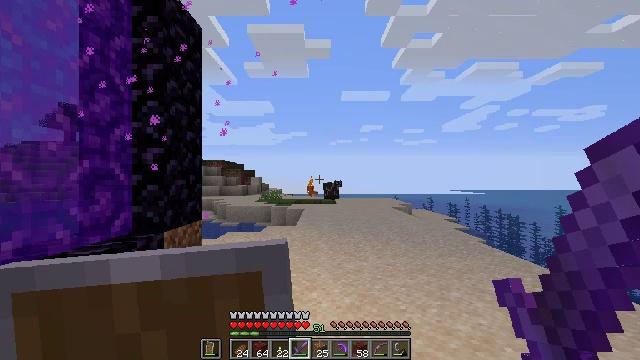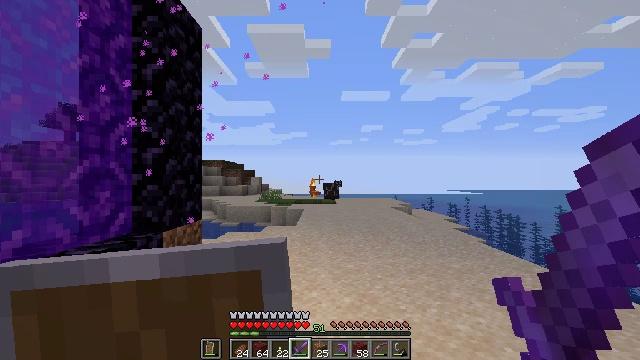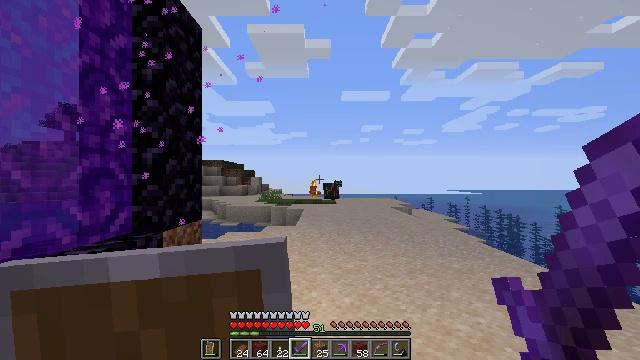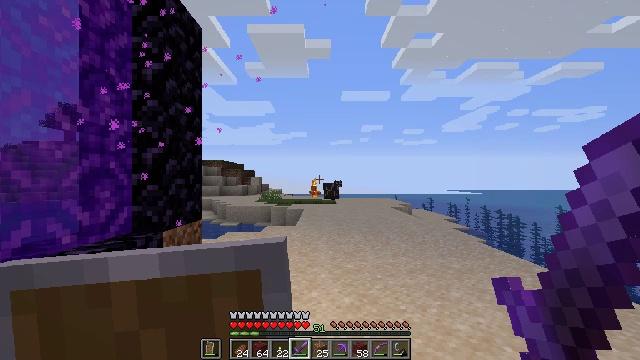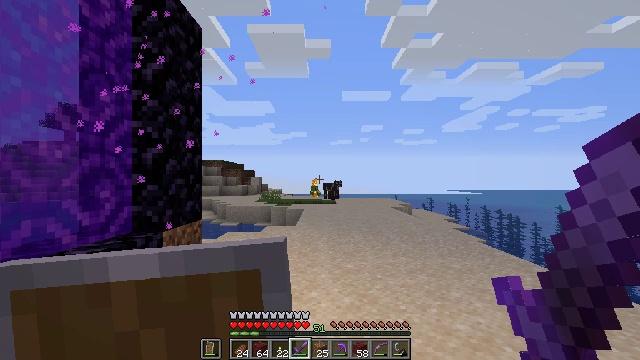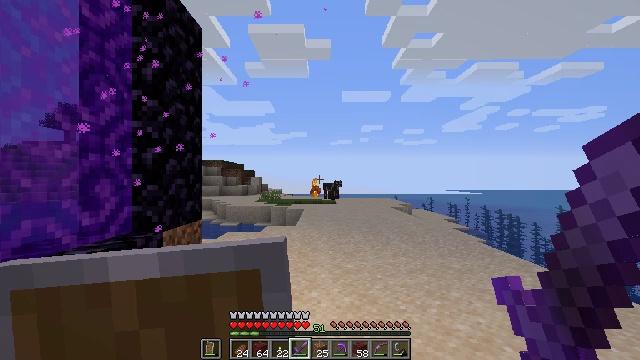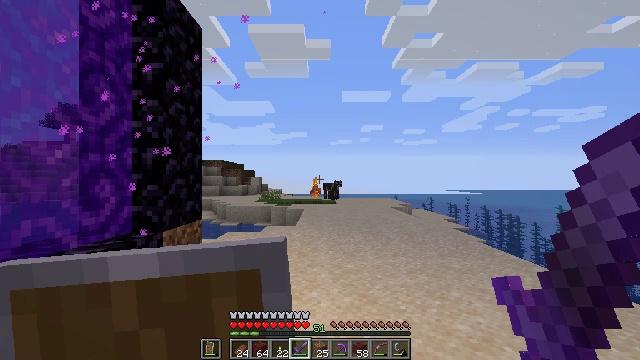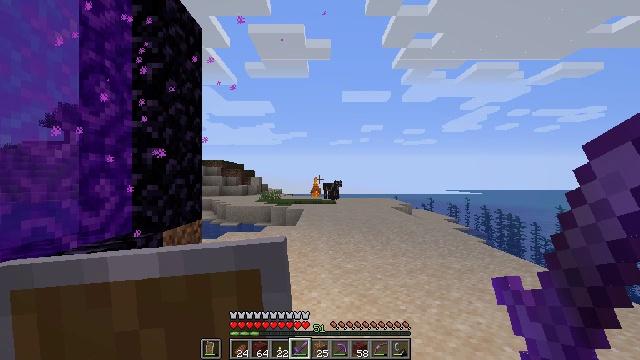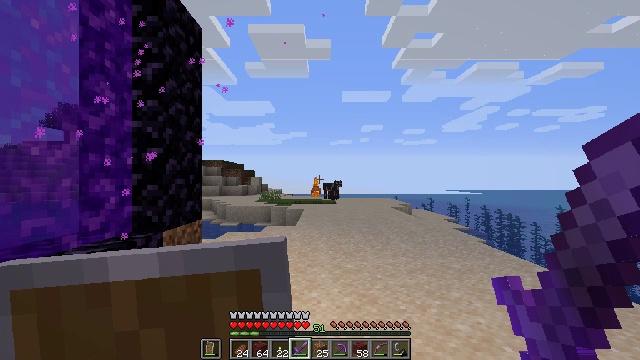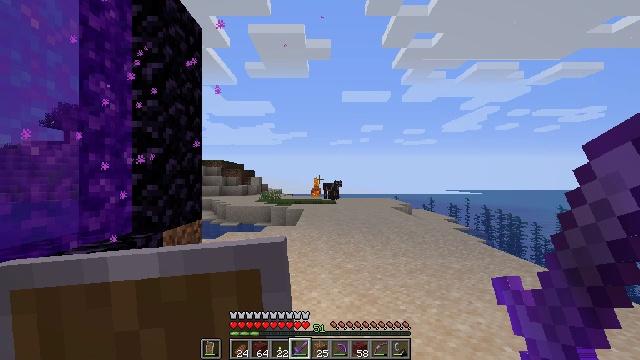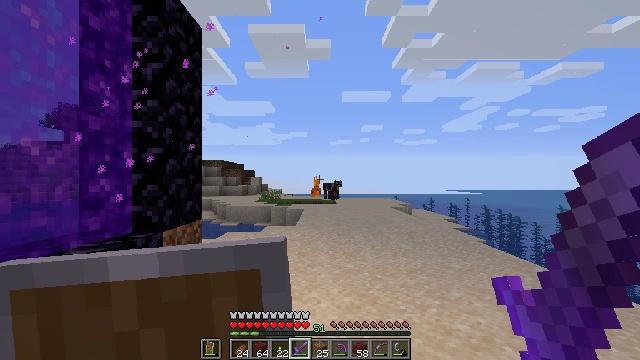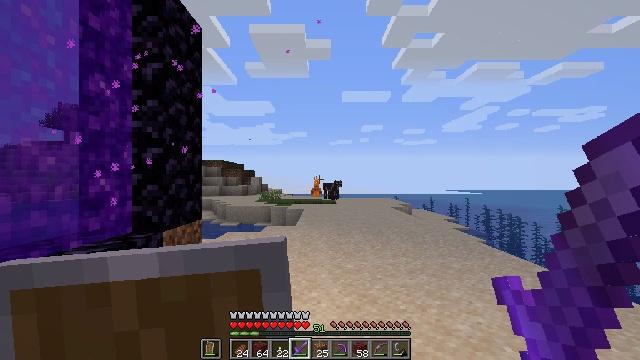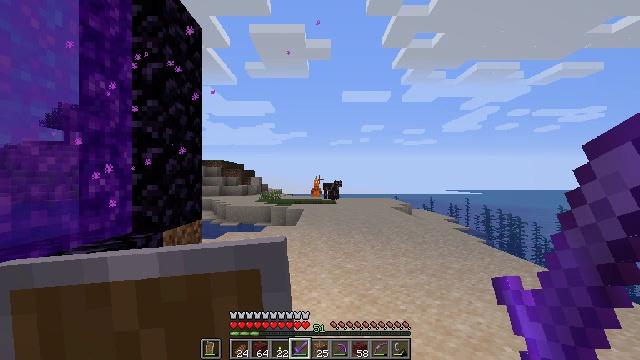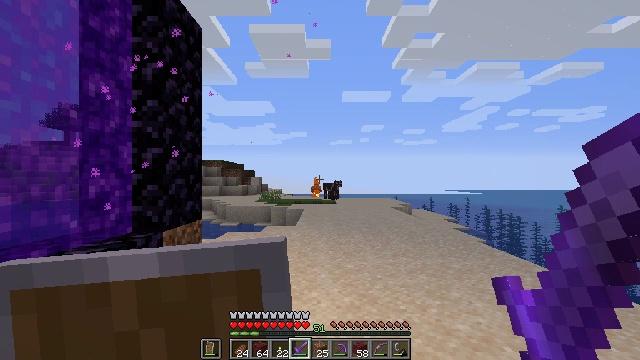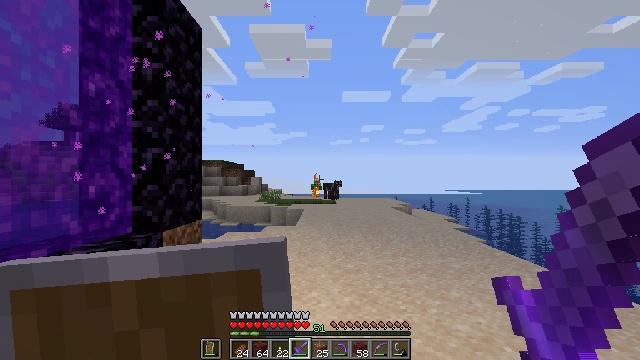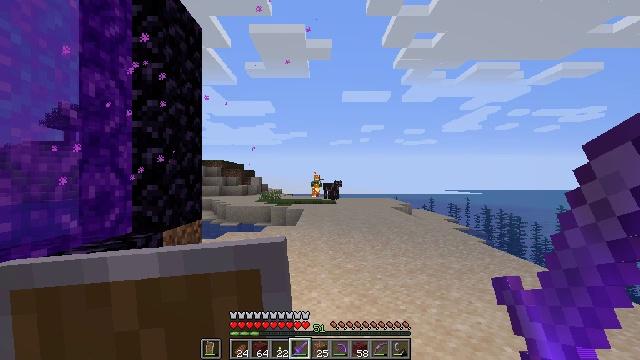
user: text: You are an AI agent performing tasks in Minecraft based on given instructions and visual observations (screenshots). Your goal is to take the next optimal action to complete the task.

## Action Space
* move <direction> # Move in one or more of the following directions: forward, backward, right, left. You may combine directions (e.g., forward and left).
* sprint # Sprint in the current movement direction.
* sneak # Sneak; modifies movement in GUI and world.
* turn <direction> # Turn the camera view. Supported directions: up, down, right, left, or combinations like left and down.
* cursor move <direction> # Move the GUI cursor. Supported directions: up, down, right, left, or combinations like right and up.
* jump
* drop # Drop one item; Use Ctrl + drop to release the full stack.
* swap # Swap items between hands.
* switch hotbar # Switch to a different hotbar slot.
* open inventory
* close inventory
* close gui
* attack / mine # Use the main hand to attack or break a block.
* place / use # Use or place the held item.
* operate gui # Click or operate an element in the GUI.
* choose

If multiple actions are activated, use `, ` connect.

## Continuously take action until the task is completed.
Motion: motion action
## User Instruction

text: Kill a zombie.
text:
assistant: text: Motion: no_op
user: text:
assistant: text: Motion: no_op
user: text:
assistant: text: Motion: no_op
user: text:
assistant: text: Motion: no_op
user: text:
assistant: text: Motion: no_op
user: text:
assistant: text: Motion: no_op
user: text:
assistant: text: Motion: no_op
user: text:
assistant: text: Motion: no_op
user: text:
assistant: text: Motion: no_op
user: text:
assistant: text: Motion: no_op
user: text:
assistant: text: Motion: no_op
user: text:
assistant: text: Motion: no_op
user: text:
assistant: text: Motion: no_op
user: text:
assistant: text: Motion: no_op
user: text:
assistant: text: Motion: no_op
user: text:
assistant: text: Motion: no_op
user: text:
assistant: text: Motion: no_op
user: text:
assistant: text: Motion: no_op
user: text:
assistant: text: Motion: no_op
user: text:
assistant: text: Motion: no_op
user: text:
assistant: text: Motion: no_op
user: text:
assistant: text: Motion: no_op
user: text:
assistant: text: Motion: no_op
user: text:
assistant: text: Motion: no_op
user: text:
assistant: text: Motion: no_op
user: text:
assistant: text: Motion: no_op
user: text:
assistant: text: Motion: no_op
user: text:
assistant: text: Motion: no_op
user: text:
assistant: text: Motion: no_op
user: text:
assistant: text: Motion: no_op